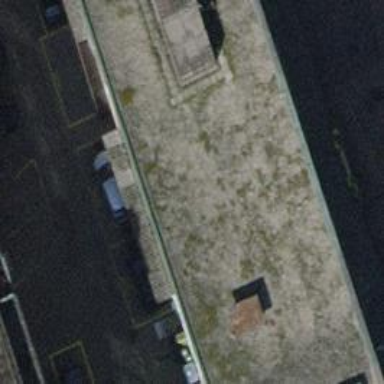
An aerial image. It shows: Furniture shop.